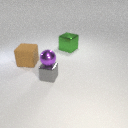
small purple metal sphere above small gray metal cube